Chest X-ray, AP view. Patient: 59 years old, sex M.
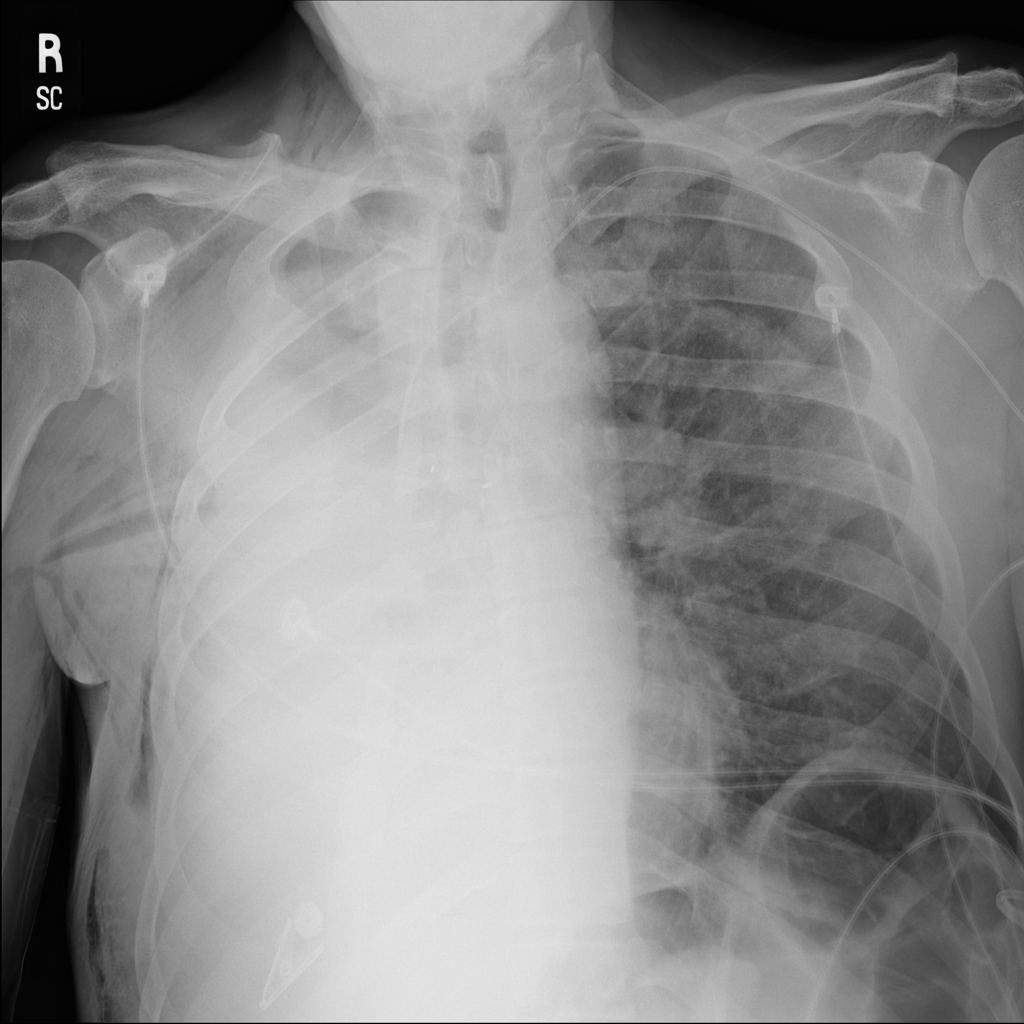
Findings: Emphysema